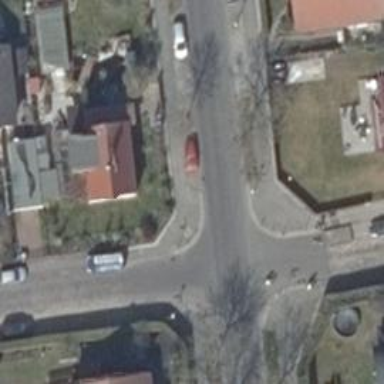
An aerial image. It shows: Unmarked crossing on the road.